Question: I am trying to use the TimePicker in the 24 hour format and I am using setIs24HourView= true, but I am still not getting 24 hour format on the TimePicker. Here is my code in the onCreate of the Activity.
'''
timePicker = (TimePicker) findViewById(R.id.timePicker1);
timePicker.setIs24HourView(true);
'''
I even tried timePicker.setCurrentHour(cal.HOUR_OF_DAY) after setIs24HourView, but I am not able to see the 24 hour format on the TimePicker.
'''
<TimePicker
android:id="@+id/timePicker1"
android:layout_width="wrap_content"
android:layout_height="wrap_content"
android:layout_marginTop="110dp" />
'''
Am I missing anything here?

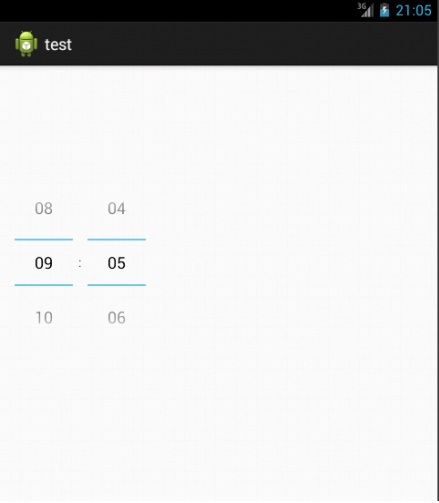
Answer: ok, I see what the problem is now.
It's not correctly setting the currentHour to the new 24 hour format, which is why you got 9:05 instead of 21:05. I'm guessing it isn't 9am where you are!
It is a bug, as mentioned in this <URL>
seems the only work around, for now, is to do something like:
'''
timePicker = (TimePicker) findViewById(R.id.timePicker1);
timePicker.setIs24HourView(true);
timePicker.setCurrentHour(Calendar.get(Calendar.HOUR_OF_DAY));
'''
I see you tried cal.HOUR_OF_DAY, but didn't provide the code you actually used, but try this and see if it helps.